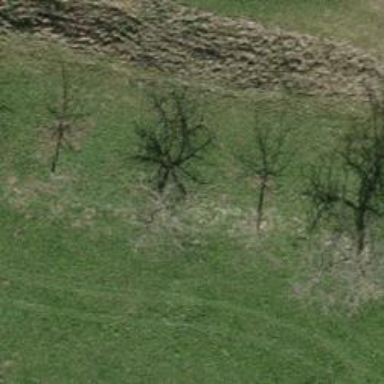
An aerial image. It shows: Beautiful tree in nature.